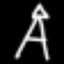
Label: The Eiffel Tower